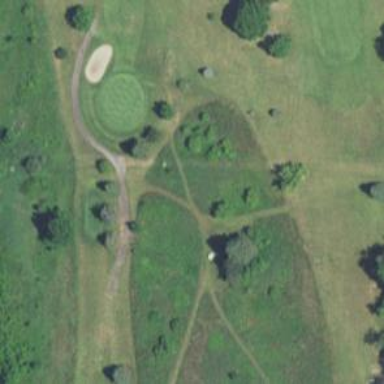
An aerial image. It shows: Path designated for golf carts.